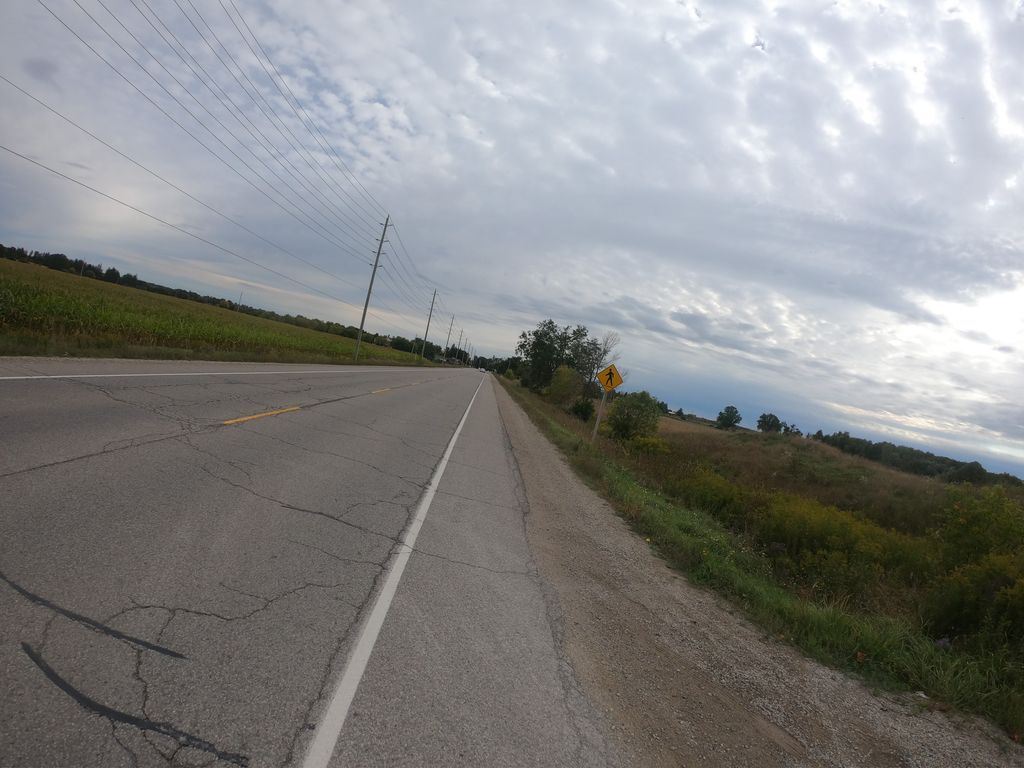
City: kitchener-waterloo